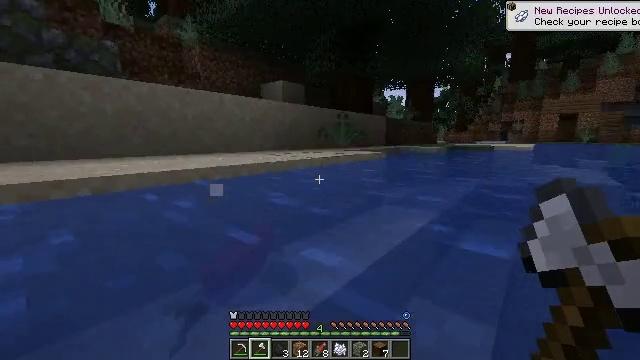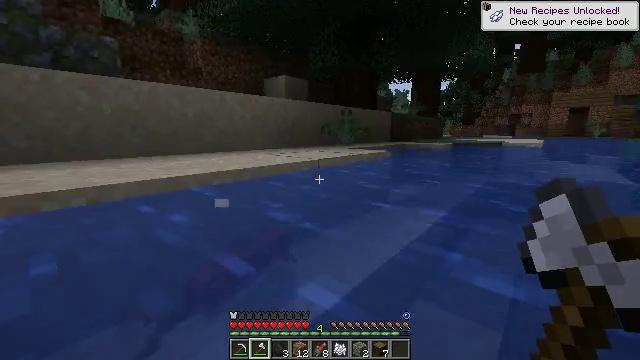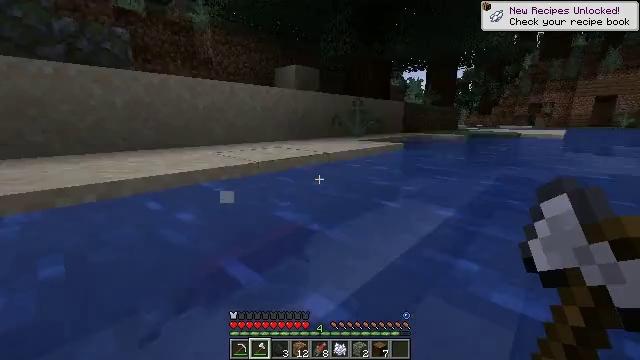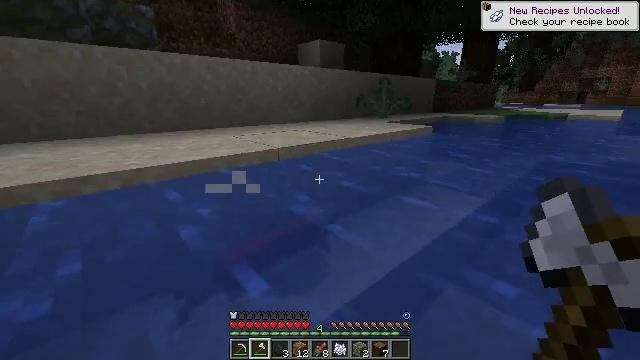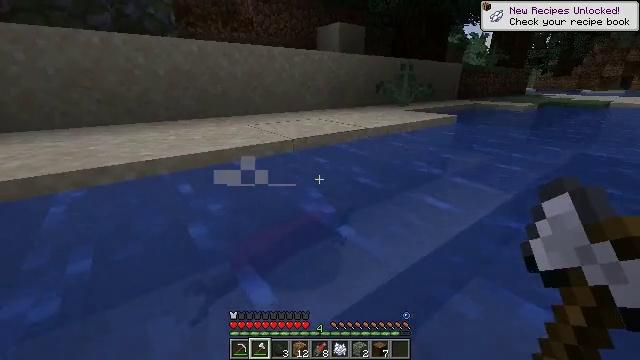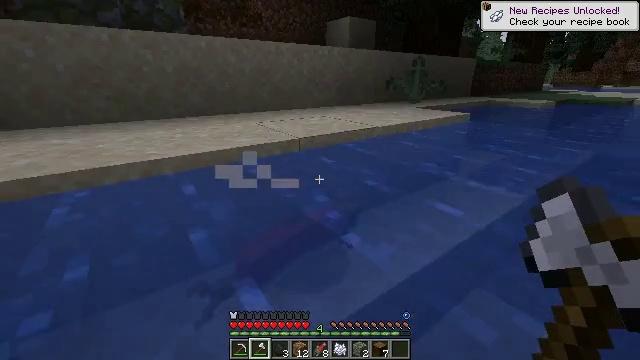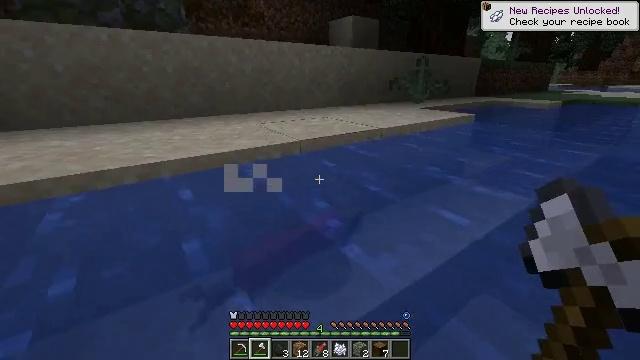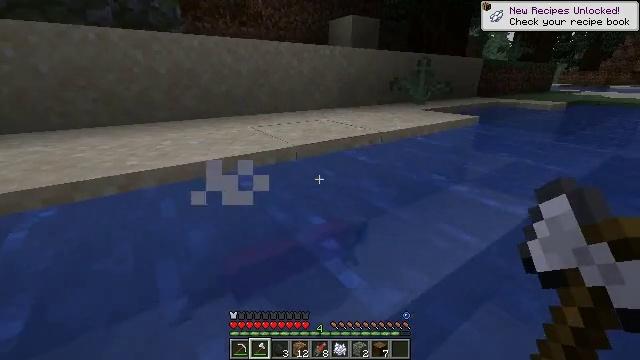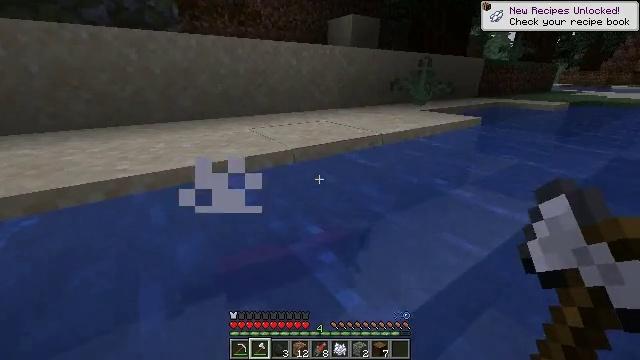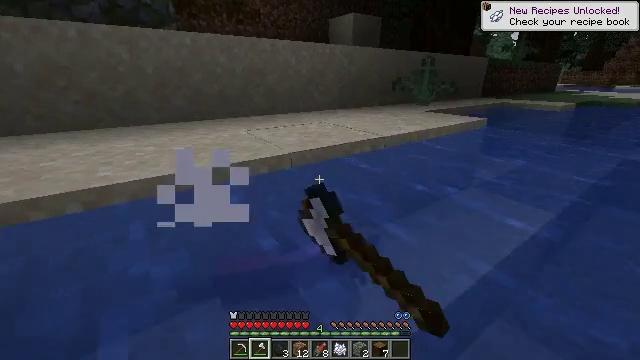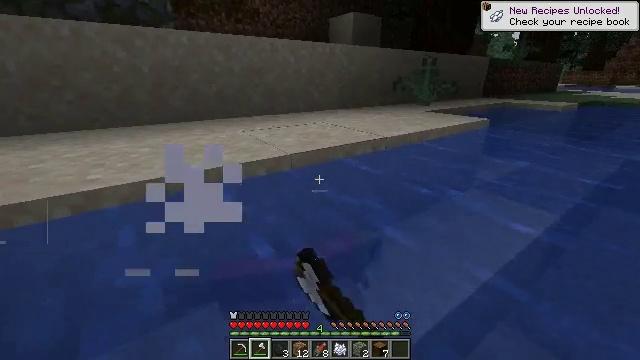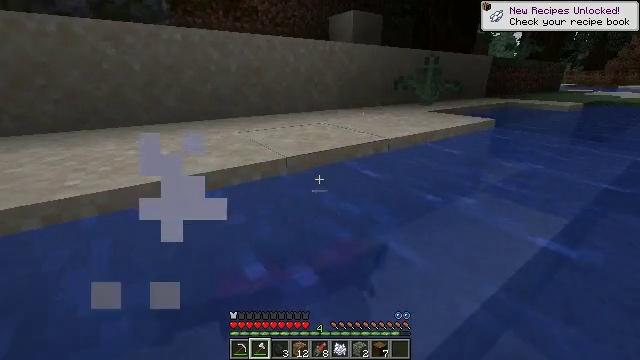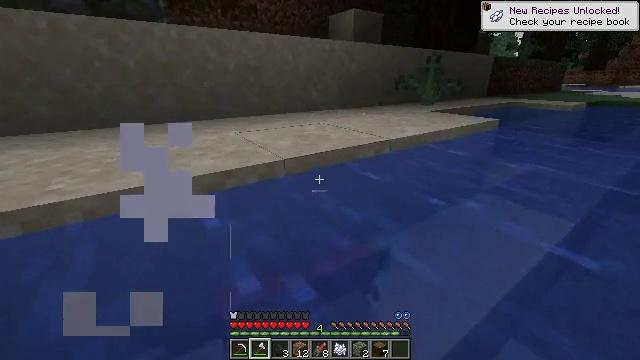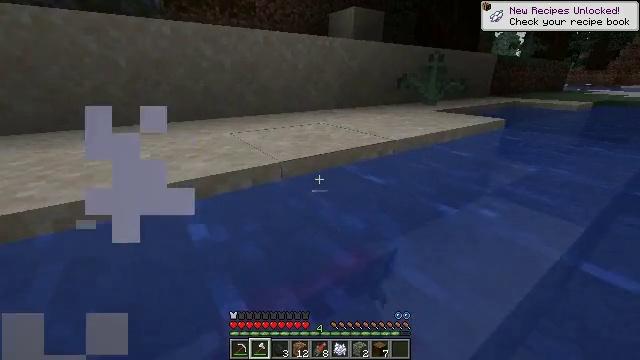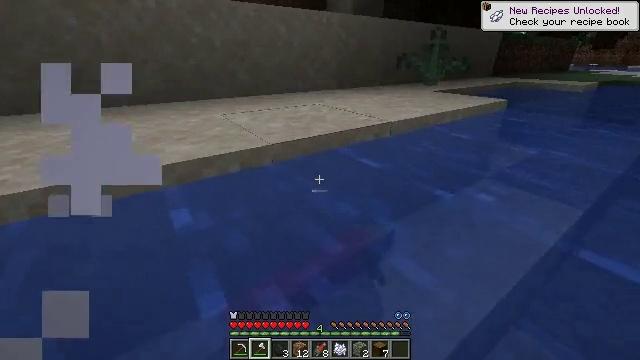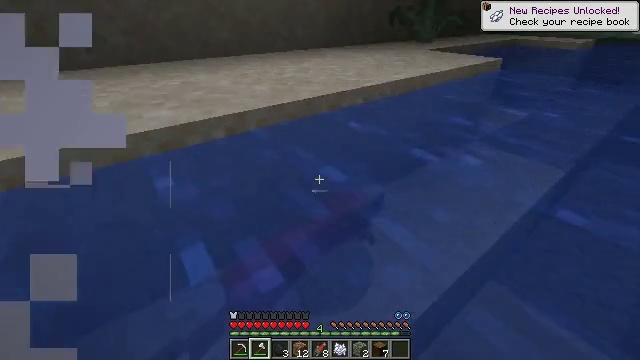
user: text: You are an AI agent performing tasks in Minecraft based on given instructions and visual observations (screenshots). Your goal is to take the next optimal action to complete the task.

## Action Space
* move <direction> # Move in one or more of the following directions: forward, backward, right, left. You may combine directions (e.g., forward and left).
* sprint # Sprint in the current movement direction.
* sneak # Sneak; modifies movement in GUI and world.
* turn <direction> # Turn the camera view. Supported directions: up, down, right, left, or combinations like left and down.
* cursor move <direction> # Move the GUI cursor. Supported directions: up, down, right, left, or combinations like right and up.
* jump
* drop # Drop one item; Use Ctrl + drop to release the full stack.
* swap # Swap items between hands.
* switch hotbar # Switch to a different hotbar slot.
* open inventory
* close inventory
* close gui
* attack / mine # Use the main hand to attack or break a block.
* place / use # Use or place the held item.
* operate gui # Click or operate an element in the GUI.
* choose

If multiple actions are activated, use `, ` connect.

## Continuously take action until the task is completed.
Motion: motion action
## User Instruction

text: Kill the salmon.
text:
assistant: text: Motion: move forward, turn down
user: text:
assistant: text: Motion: move forward, turn left and down
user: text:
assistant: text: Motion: move forward, turn left and down
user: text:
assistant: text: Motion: move forward, turn left and down
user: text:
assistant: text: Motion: move forward, turn left
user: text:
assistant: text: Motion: move forward
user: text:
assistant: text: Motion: move forward
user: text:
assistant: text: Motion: move forward, attack / mine
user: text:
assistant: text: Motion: move forward, attack / mine
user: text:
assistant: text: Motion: move forward
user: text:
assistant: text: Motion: move forward
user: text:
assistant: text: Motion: move forward
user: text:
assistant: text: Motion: move forward
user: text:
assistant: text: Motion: move forward, turn down
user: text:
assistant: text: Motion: move forward, turn right and down
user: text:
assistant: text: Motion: move forward, turn right and down
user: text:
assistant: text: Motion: move forward, turn down
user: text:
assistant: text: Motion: move forward, turn down
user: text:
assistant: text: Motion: move forward, turn down
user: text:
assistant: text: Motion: move forward
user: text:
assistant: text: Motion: move forward, attack / mine
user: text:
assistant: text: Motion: move forward, attack / mine
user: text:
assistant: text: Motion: move forward
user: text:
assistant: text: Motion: move forward
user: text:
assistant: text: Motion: move forward
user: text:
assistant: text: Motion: move forward, turn up
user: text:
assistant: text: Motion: move forward, turn up
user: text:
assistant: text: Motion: move forward, turn up
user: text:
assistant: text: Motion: move forward, turn up
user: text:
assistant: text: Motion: move forward